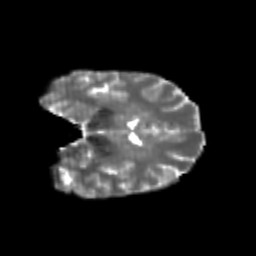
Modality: T2w
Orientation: coronal
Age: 23
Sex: female
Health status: healthy
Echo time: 0.074 s